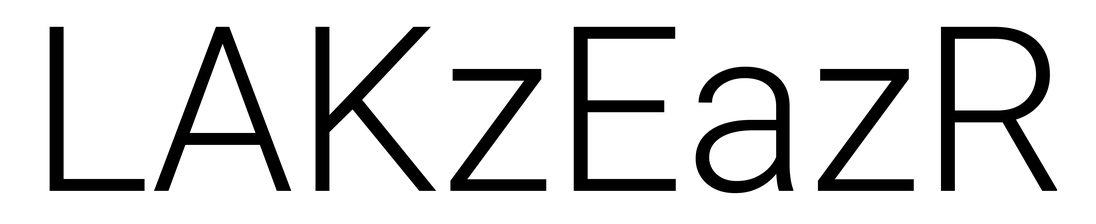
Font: Roboto_Light